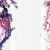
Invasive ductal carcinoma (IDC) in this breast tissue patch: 0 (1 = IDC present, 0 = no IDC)